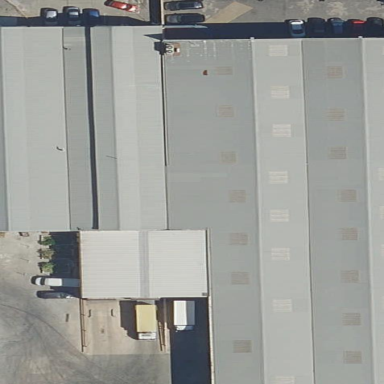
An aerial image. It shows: Industrial building.